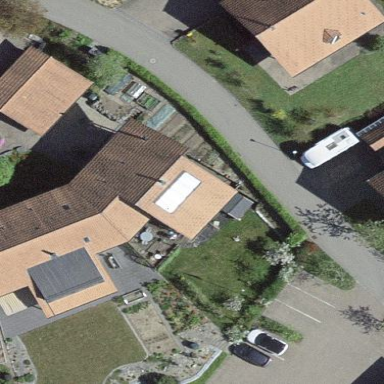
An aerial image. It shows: Residential building.